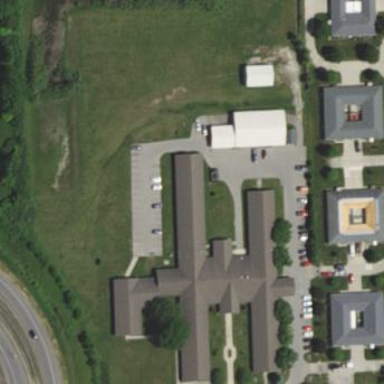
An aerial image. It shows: Nursing home.